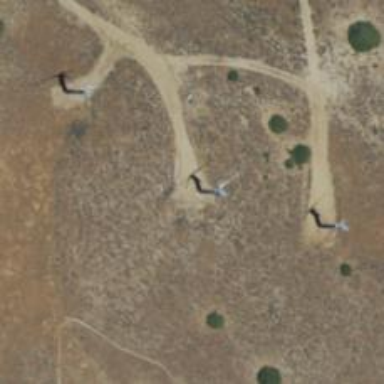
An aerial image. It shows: Wind generator powered by wind turbine.